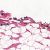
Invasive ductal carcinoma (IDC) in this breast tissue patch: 0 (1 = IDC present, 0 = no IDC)